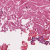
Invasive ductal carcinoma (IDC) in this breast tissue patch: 0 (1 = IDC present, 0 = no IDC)